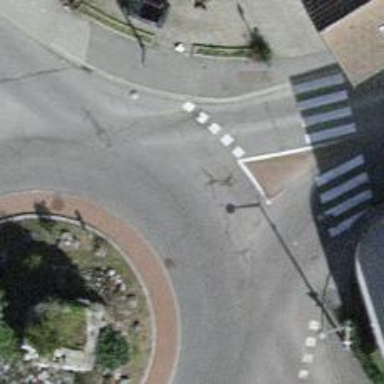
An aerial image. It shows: Roundabout on primary highway.